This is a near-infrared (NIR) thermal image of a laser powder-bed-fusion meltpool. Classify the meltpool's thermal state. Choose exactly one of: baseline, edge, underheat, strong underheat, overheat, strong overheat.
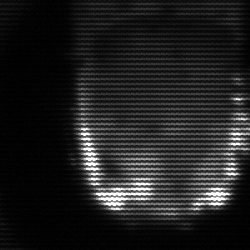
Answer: baseline